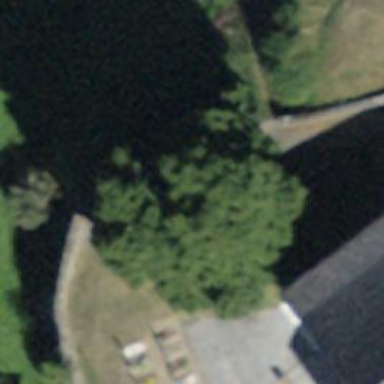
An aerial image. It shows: Gate.